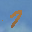
Label: 7